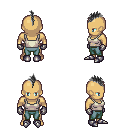
a pixel art fantasy rpg character, male body template, human, tanned skin, white pirate shirt, teal pants, gray mohawk hairstyle, metal gloves, metal boots, four views (front, back, left, right), 2x2 character sprite sheet, small pixel art, hard edges, no anti-aliasing